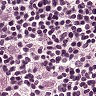
Metastatic tissue present: yes